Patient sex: M
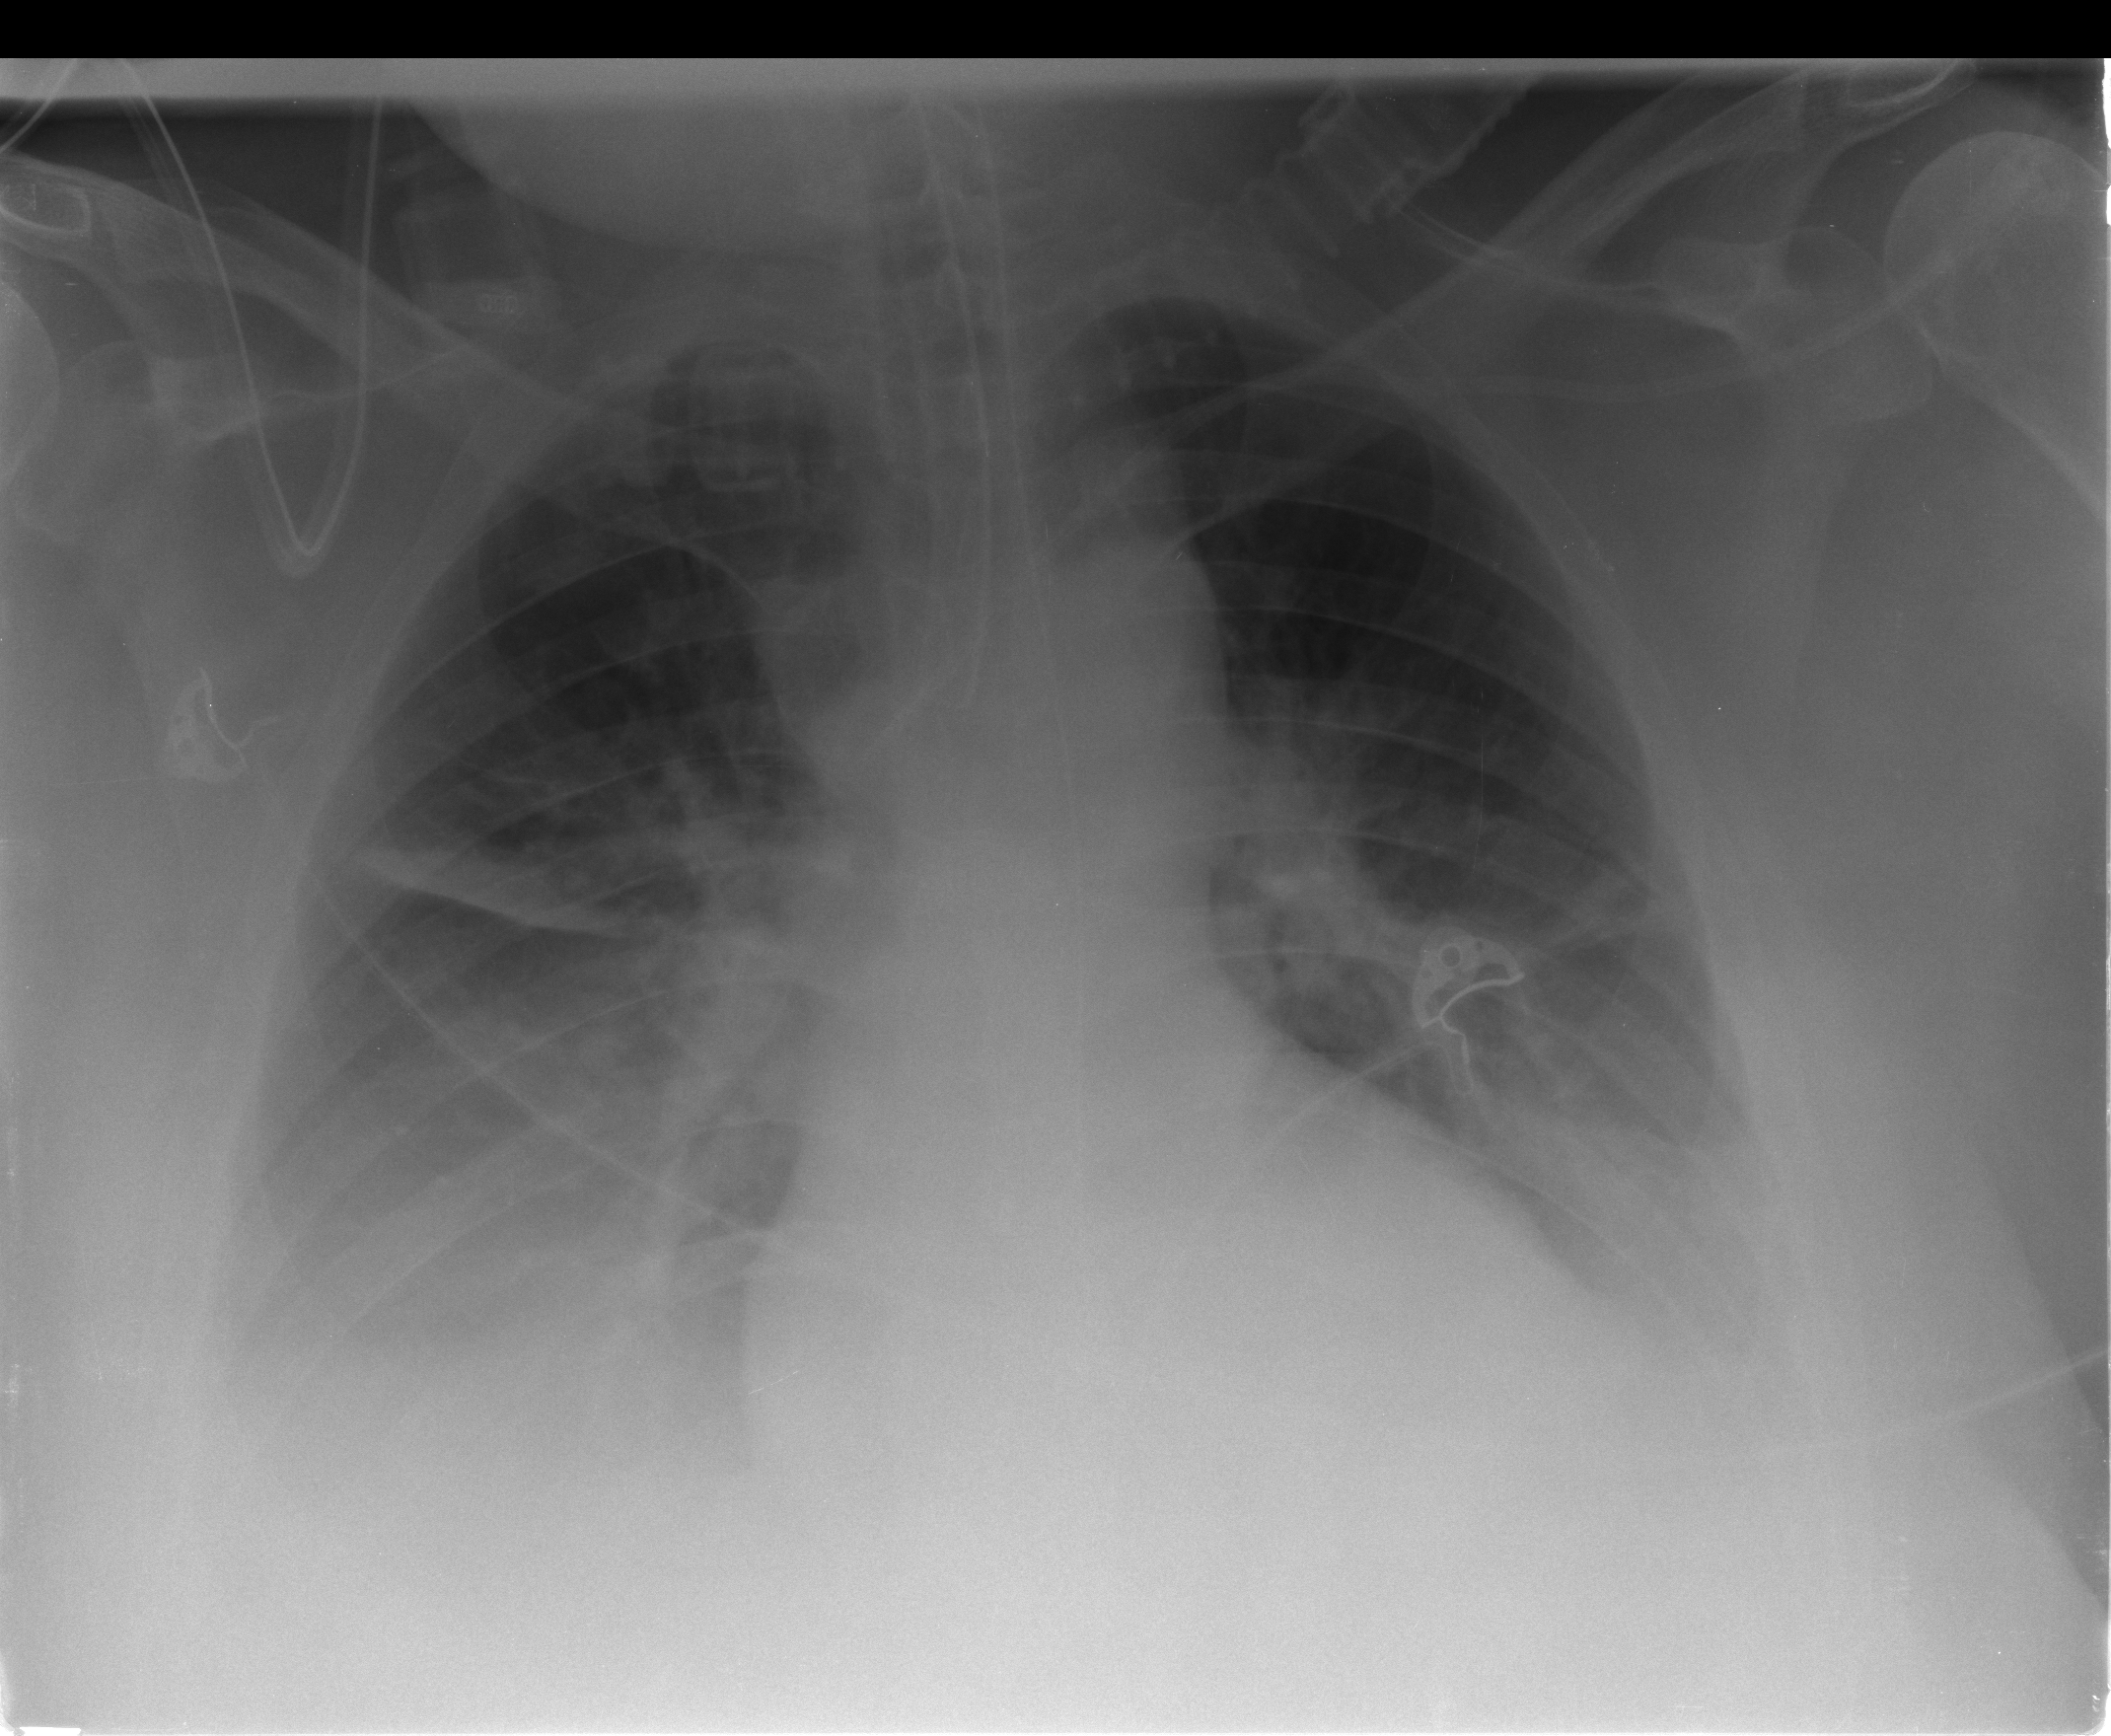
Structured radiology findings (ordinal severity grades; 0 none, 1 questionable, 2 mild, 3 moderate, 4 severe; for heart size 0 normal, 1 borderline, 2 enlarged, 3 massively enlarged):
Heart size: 0
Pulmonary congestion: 1
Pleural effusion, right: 2
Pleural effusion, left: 2
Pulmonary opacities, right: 2
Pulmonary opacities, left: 2
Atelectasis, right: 2
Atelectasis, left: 2